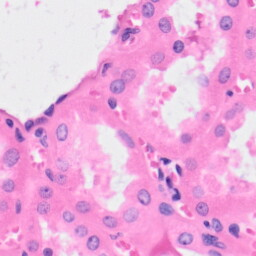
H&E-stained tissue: Kidney